The image is a wavelet scalogram (time versus scale/frequency) of a rolling-element bearing's vibration signal. Based on the visible evidence, which condition applies: normal, inner_race, outer_race, ball?
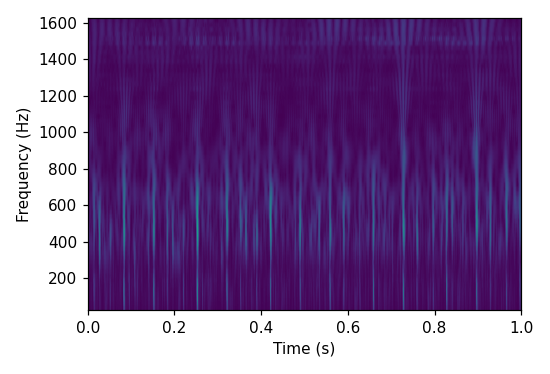
Answer: inner_race